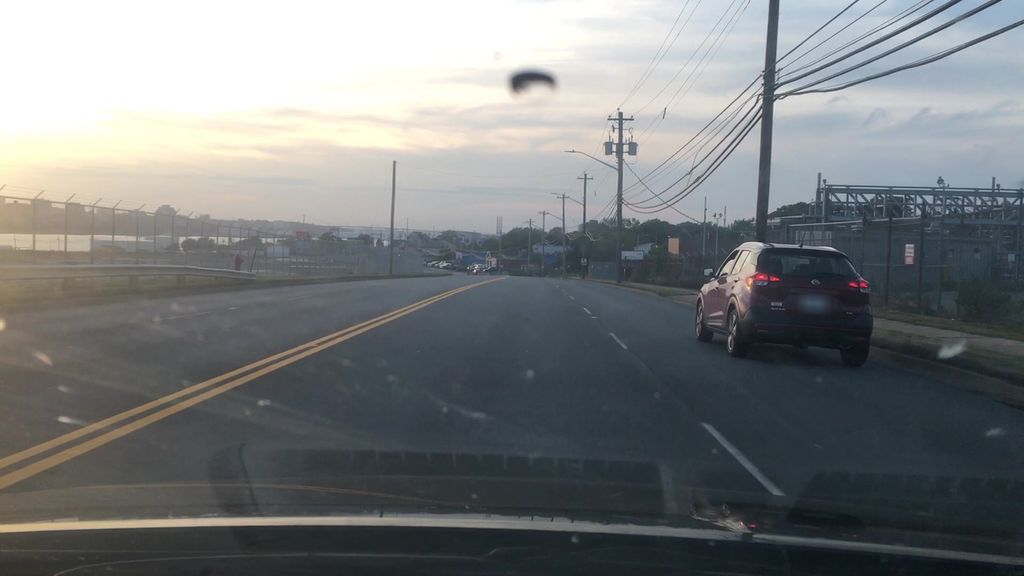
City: halifax